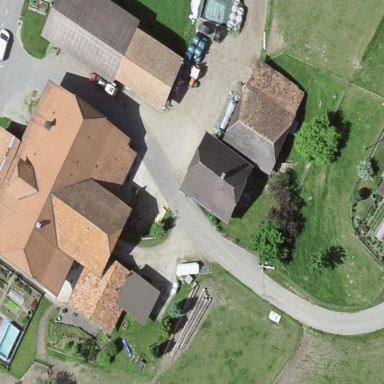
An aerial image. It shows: Farm building.